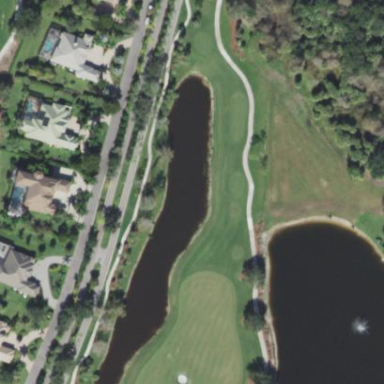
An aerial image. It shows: Water hazard on golf course. The hazard is natural water feature.